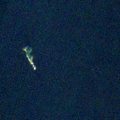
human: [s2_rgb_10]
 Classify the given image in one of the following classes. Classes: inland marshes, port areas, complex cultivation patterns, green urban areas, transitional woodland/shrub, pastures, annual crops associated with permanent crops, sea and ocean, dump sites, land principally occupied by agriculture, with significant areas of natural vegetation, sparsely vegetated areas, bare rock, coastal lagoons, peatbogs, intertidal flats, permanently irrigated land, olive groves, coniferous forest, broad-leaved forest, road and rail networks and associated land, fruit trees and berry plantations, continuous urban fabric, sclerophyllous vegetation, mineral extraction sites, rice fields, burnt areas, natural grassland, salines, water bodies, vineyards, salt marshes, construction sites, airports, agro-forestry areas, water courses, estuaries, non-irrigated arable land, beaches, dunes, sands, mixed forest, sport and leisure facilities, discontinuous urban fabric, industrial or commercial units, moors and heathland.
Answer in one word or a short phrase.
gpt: water bodies